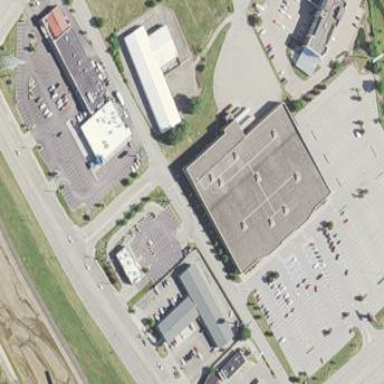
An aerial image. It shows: Retail building that houses department store.